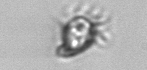
Label: Paratontonia_gracillima